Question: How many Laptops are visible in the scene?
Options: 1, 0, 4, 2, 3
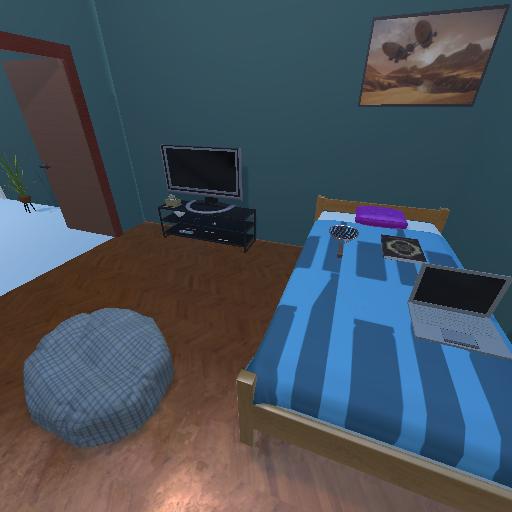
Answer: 1